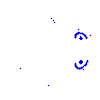
Particle: electron